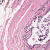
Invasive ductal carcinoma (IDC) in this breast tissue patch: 0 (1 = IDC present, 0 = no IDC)